Interaction volume radius: 10 \u00c5
Interaction volume height: 15 \u00c5
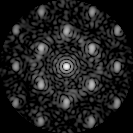
Disorder parameter: 0.4319